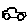
Label: car